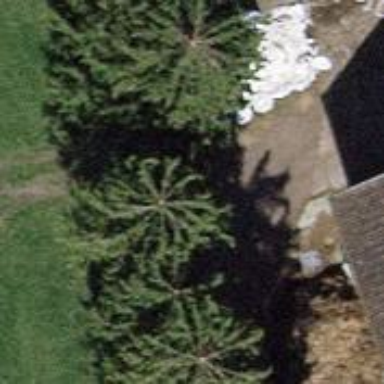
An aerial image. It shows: Evergreen tree with needle-leaved leaves.